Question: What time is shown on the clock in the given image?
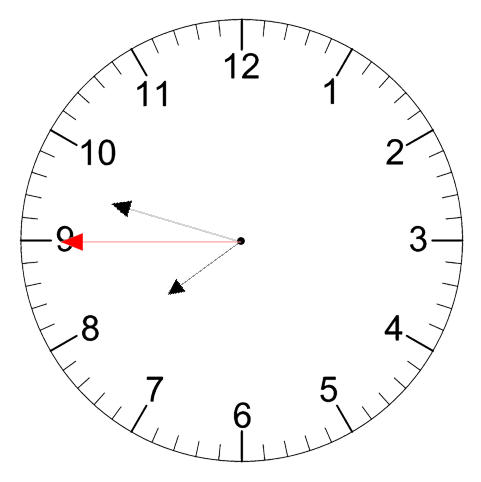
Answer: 07:47:45